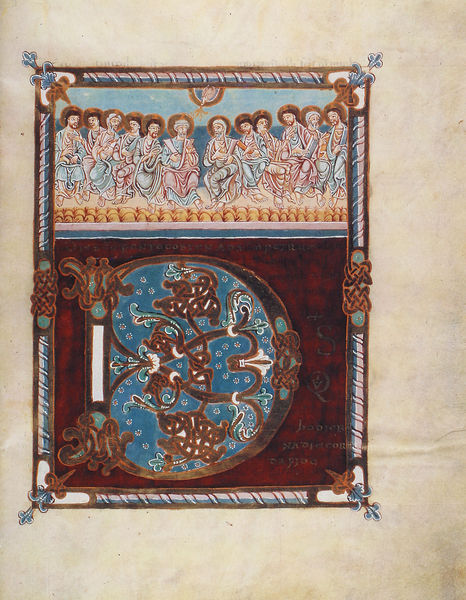
Titel: Fuldaer Sakramentar
Standort: Herkunftsort: Fulda (EU - D - H)
Institution: Göttingen, Niedersächsische Staats- und Universitätsbibliothek
Schlagwörter: blau, himmel, menschen, rot, muster, teppich, knoten, rahmen, gold, sitzend, schrift, figuren, wandteppich, dekor, ornamente, buch, orientalisch, initiale, asiatisch, heiligenschein, christus, mittelalter, heilige, purpur, heiligenscheine, initial, apostel, buchmalerei, erot, illumination, d, heiligeschein, apostel heilige